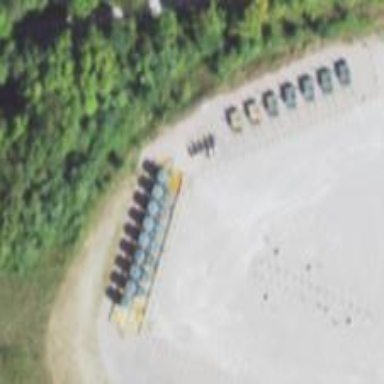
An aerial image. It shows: Storage tank that is man-made.